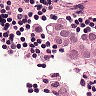
Metastatic tissue present: yes